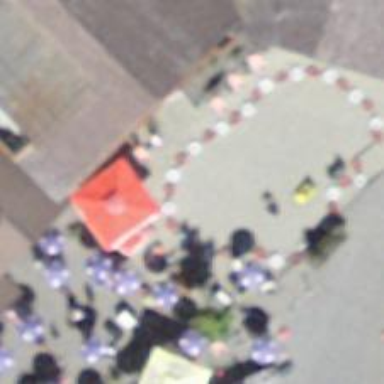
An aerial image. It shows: Restaurant.